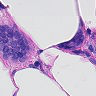
Metastatic tissue present: yes